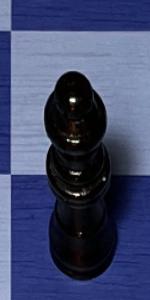
Label: Queen_Black